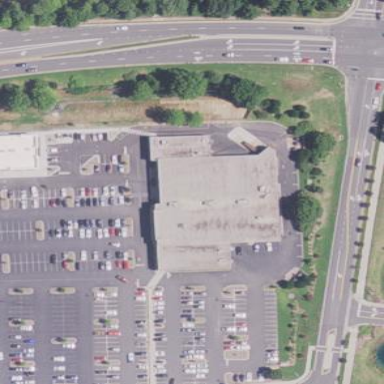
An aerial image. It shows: Department store building.